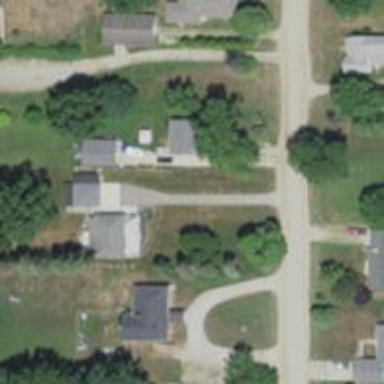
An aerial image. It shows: Driveway leading to service road.